Question: i have big decision tree with many Yes/No questions.
i need implement some code with c# and go trough this tree and get unique id as return.
'''
if-> 1=true, A=true, C=true -> return 111;
if -> 1=true, A=true, C=false -> return 110;
'''
how can i implement such a logic without if else?
my decision tree is much, much bigger as this sample and if/else are not good solution.
i think to do it in 2 methods. first Get QuestionID, and second method will get Unique ID of answer based on questions. please help me with some code ideas..
decision tree:

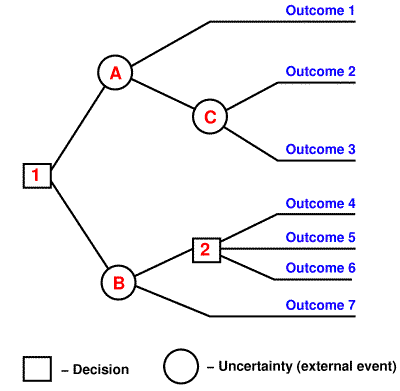
Answer: You have to define a decision matrix. Your code will then look like:
discriminant = decision_matrix( 1, A, B, C, 2 )
switch (discriminant )
{
case outcome_1: ...
break;
case outcome_2: ...
break;
default:
throw ...
break;
}